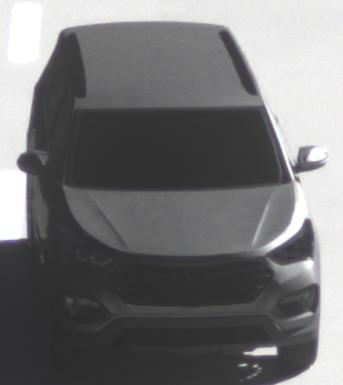
Make: Hyundai
Model: Santa Fe 2.4 GDI
Detailed model: Santa Fe (DM)
Model produced from: 2017/08
Model produced until: 2018/01
Doors: 5
Color: gray
Road condition: wet road
Daytime: morning or afternoon
Contrast: high contrast